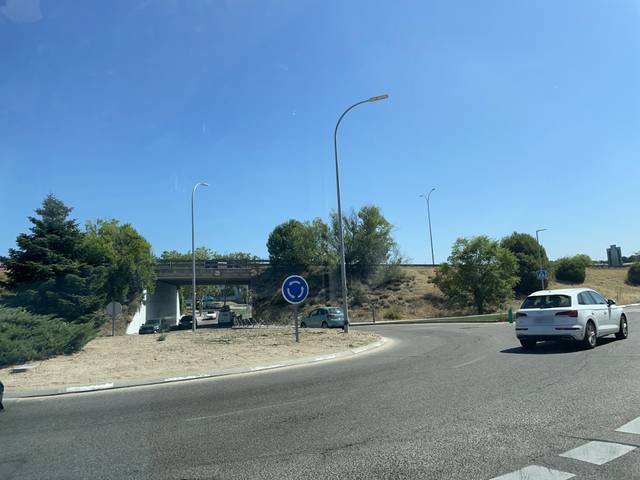
Region: Spain
Coordinates: 40.496, -3.89